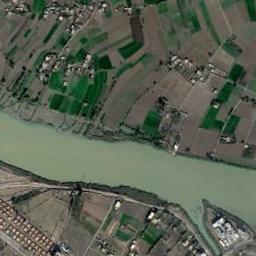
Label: river